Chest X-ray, AP view. Patient: 47 years old, sex M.
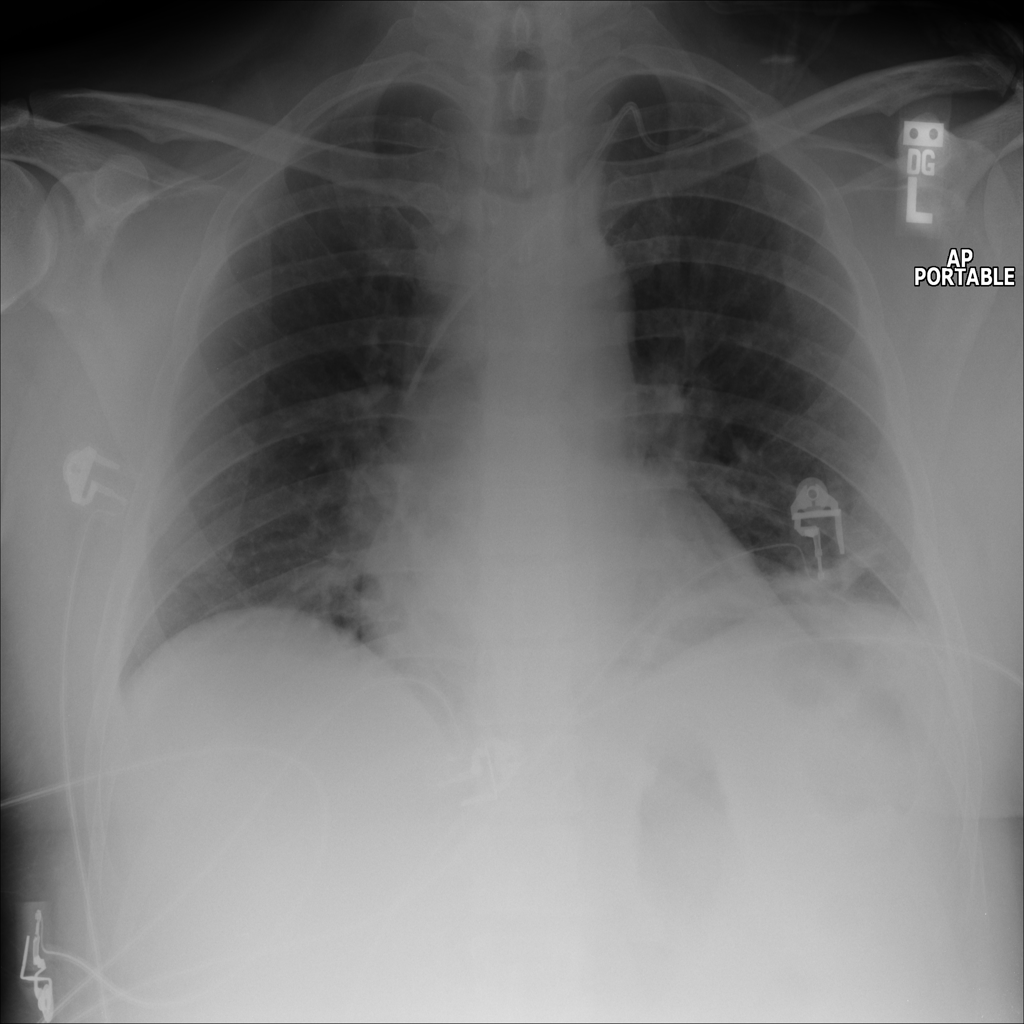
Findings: Atelectasis, Infiltration